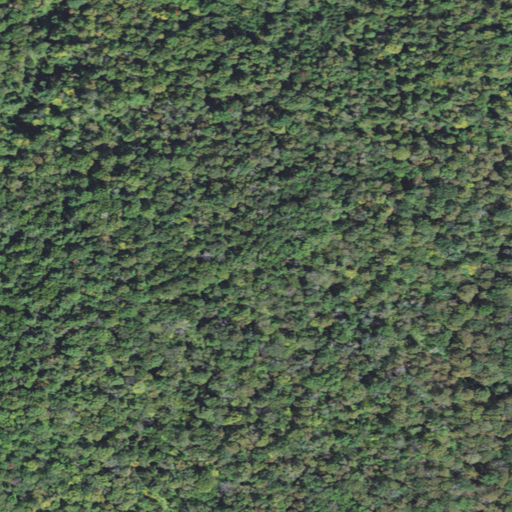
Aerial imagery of mountain in Massachusetts named Mount Amos containing deciduous forest and mixed forest